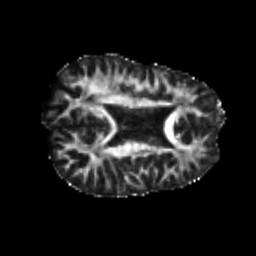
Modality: FA
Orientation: axial
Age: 21
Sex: male
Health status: healthy
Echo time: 0.074 s